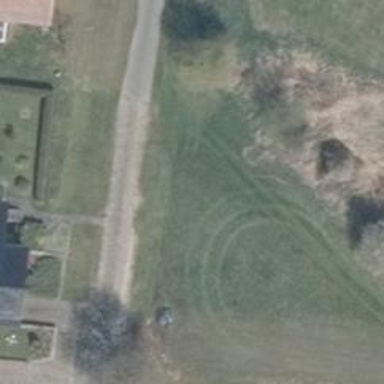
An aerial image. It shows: Grassy track with grade 5 track type.